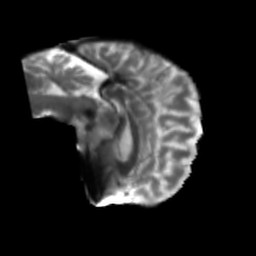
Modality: T2w
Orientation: sagittal
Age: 59
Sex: female
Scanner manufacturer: siemens
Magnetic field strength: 3 T
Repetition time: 5.47 s
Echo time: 0.0854 s